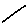
Label: line